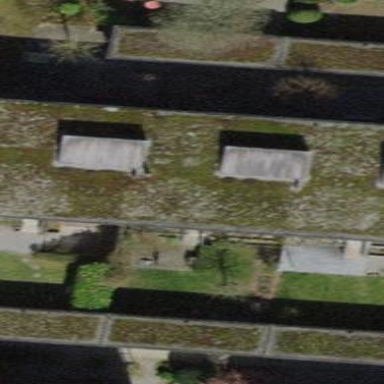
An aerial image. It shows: Building with flat roof.